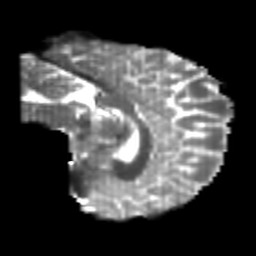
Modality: T2w
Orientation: sagittal
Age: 20
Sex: male
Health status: healthy
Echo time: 0.074 s